一年级 · 组合几何学
下图是由（）种图形组成的。

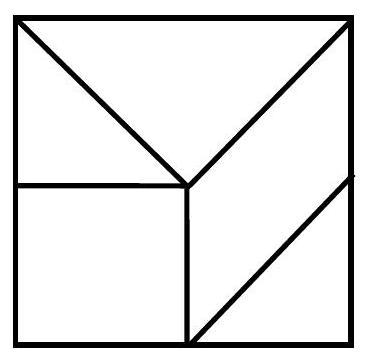
A、 2
B、 3
C、 4

答案: B
解析: 解B; 图中有 2 个正方形、 1 个平行四边形和 3 个三角形, 所以有 3 种图形。